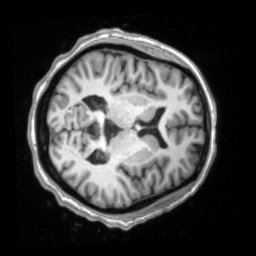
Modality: T1w
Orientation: axial
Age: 52
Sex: female
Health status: ill
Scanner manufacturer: siemens
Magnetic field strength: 3 T
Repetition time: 2.2 s
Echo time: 0.00157 s